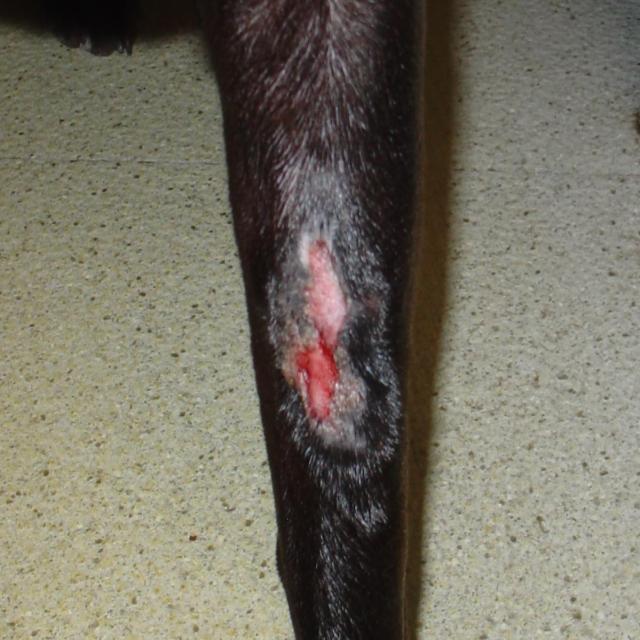
Canine dermatitis — inflammation of the skin presenting with erythema, pruritus, papules, and excoriation. May be allergic, contact, or atopic in origin.